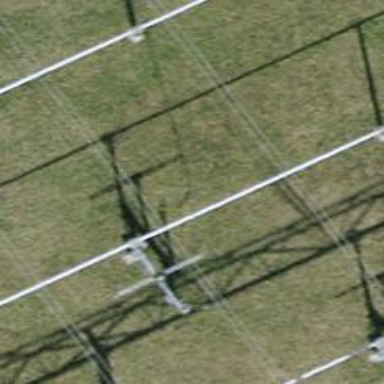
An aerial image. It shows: Switch for power supply.